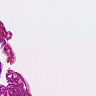
Metastatic tissue present: no